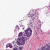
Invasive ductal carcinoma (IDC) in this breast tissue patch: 0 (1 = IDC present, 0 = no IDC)